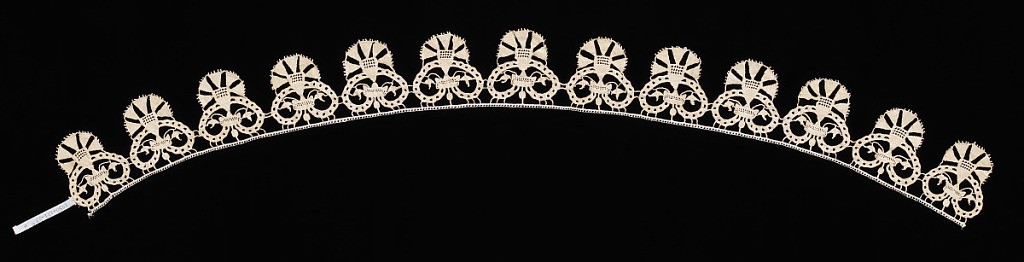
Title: Band
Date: late 16th–early 17th century
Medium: linen Technique: needle lace (punto in aria)
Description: Punto in aria trim with a design of scrolls and carnations.